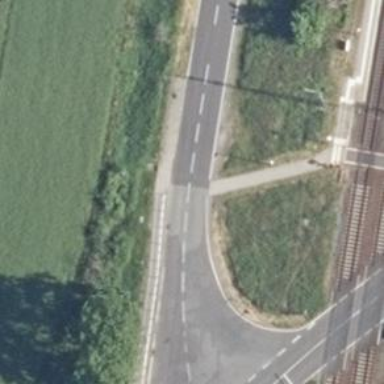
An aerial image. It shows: Unmarked road crossing.